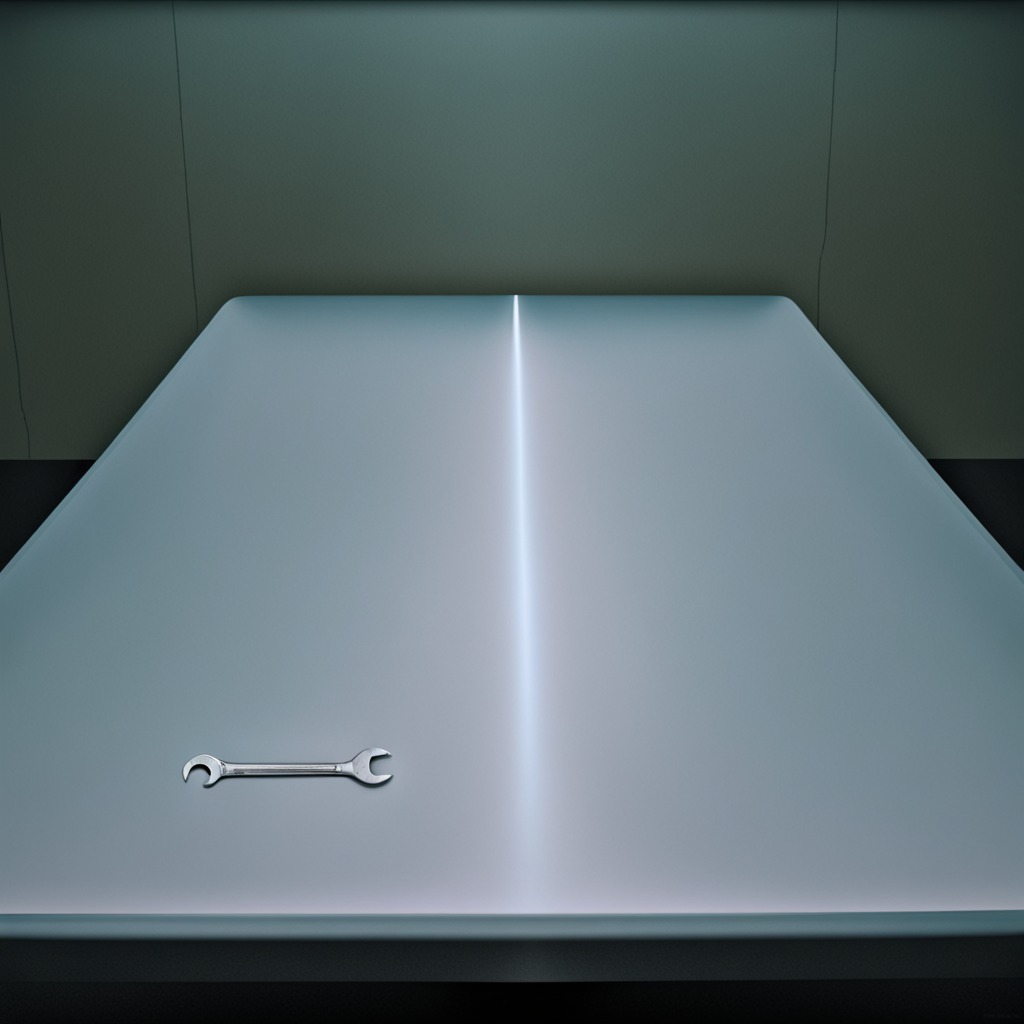
An wrench is lying on a clean empty table in a railway signal maintenance room lit by harsh overhead fluorescents.